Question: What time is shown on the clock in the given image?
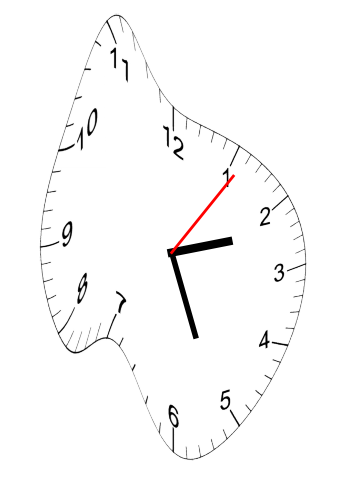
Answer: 02:26:06